Interaction volume radius: 10 \u00c5
Interaction volume height: 10 \u00c5
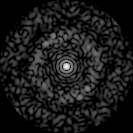
Disorder parameter: 0.8271